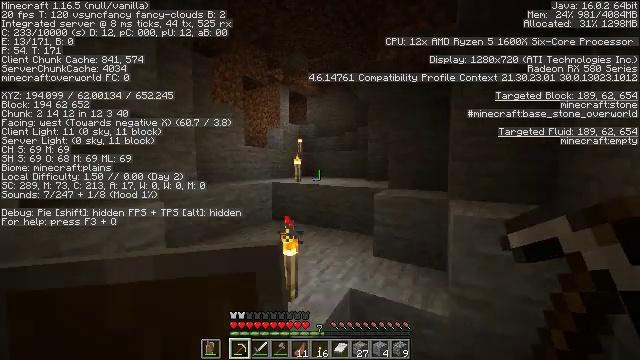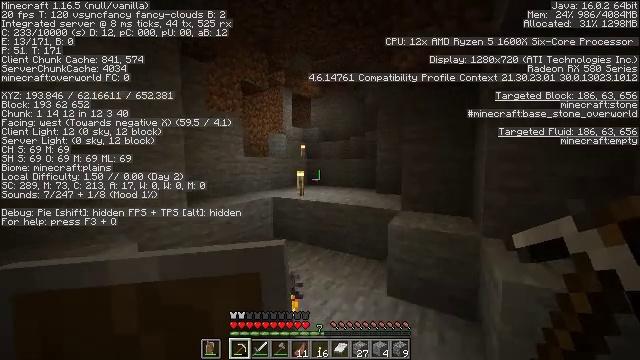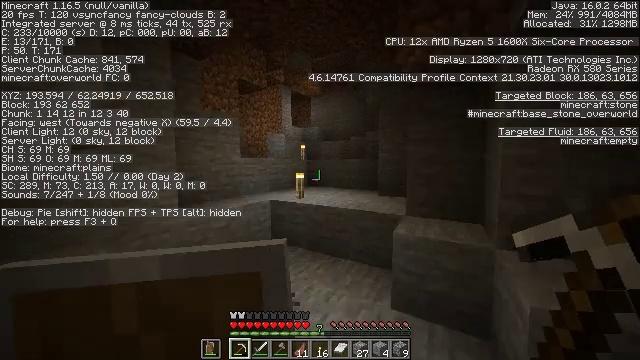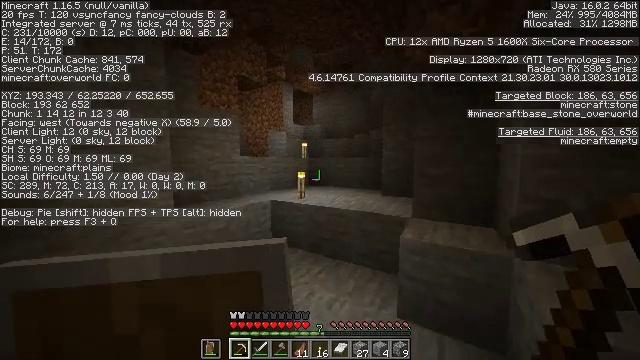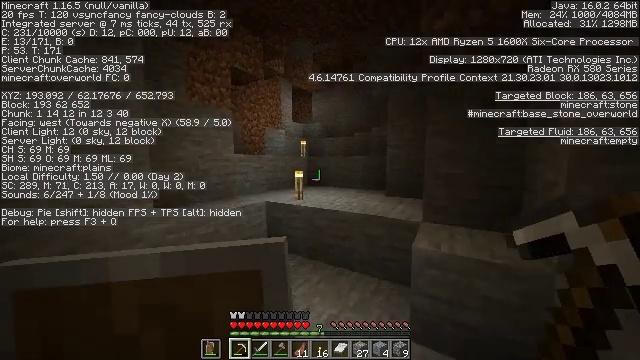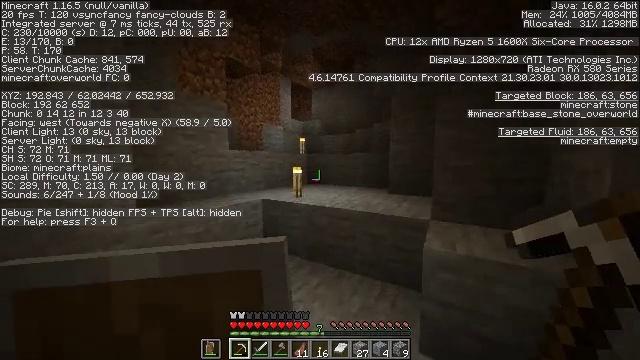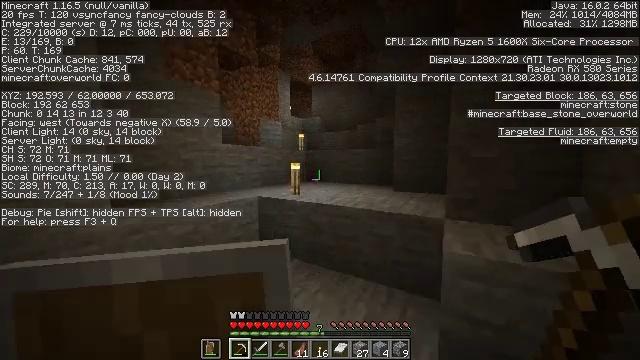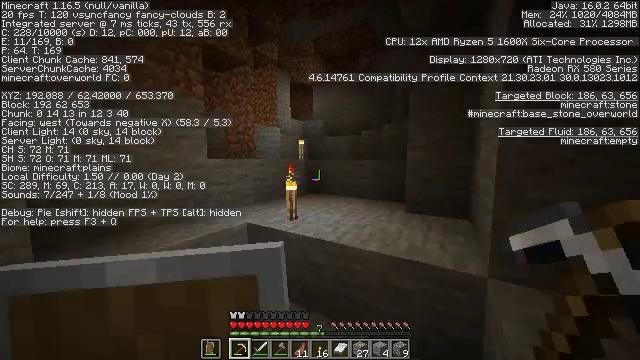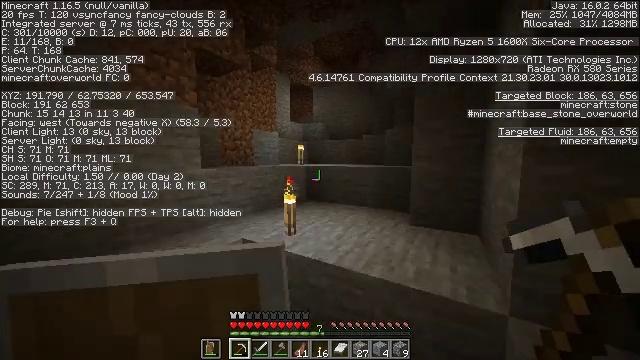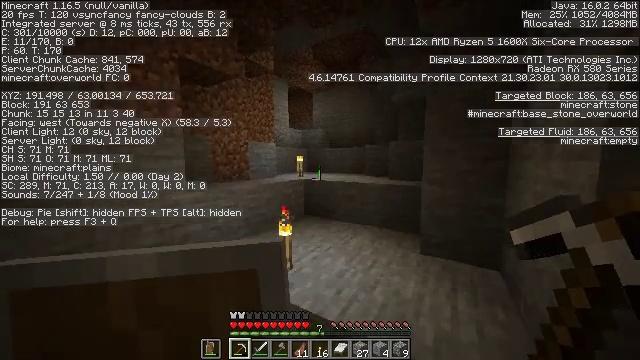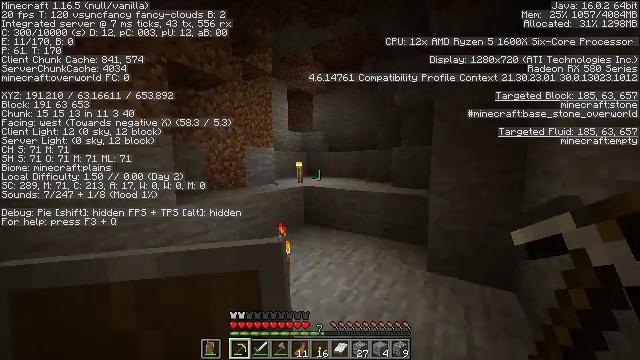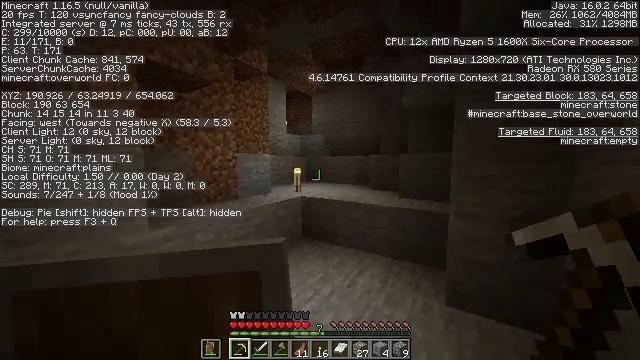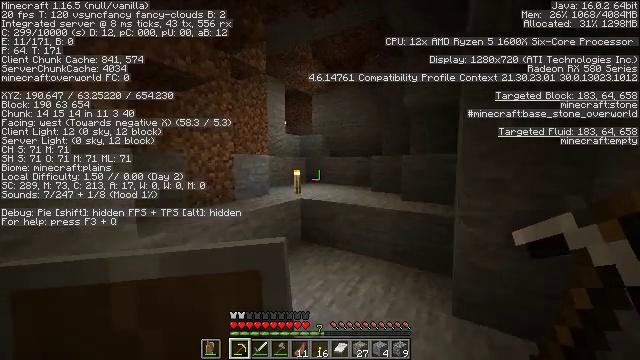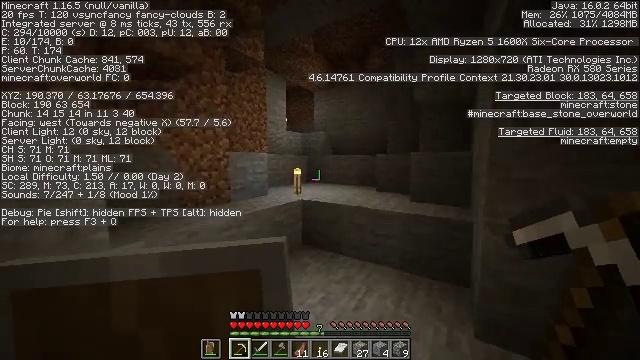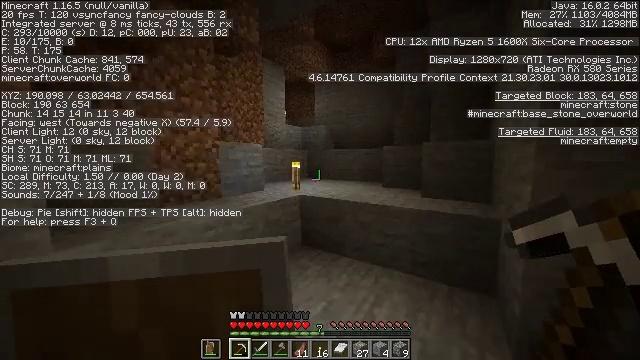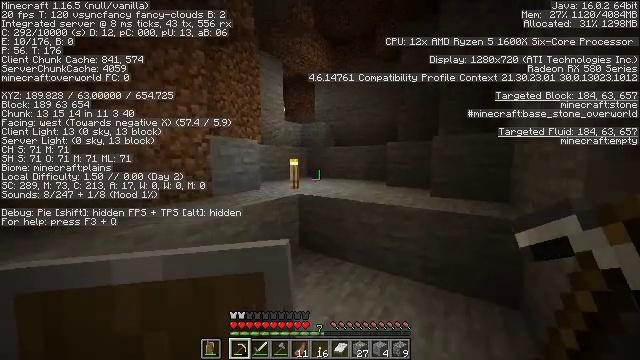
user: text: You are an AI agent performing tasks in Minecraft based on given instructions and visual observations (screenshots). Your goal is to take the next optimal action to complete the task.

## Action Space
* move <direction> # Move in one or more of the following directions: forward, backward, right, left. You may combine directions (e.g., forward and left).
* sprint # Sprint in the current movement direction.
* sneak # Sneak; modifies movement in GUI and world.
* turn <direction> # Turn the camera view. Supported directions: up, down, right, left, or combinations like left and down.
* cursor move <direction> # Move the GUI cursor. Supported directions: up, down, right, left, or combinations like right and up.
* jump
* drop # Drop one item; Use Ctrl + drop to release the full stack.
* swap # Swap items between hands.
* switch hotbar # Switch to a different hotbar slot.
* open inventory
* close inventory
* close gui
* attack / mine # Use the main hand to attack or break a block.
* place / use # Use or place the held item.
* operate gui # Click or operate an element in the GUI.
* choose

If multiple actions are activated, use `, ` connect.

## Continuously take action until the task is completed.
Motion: motion action
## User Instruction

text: Mine the grass in the plains.
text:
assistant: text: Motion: move forward, turn left, jump
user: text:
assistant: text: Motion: move forward, jump
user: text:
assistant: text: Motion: move forward
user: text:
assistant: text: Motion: move forward
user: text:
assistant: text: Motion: move forward
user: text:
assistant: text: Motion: move forward, jump
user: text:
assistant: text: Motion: move forward, jump
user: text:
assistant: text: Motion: move forward, jump
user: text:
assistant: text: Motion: move forward, jump
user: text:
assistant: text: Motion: move forward, jump
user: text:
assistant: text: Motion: move forward, jump
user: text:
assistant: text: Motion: move forward, jump
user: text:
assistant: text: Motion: move forward, jump
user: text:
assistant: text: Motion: move forward, jump
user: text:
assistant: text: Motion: move forward
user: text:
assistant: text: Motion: move forward
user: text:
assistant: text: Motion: move forward
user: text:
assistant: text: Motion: move forward
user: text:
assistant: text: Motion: move forward
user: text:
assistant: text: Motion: move forward, jump
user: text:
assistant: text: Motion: move forward, jump
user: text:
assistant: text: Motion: move forward, jump
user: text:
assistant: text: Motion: move forward, jump
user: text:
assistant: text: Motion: move forward
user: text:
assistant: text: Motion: move forward
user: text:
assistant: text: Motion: move forward
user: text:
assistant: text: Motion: move forward
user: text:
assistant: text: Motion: move forward
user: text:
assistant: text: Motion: move forward, jump
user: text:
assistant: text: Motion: move forward, turn left and down, jump